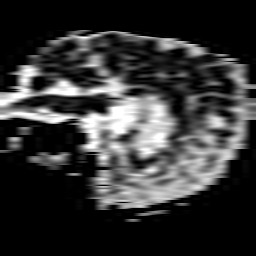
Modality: ADC
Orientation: sagittal
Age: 66
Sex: male
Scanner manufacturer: philips
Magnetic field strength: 1.5 T
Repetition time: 4.78 s
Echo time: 0.07764 s